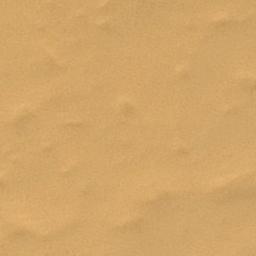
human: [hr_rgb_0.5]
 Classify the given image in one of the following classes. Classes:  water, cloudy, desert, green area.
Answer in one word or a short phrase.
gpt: desert